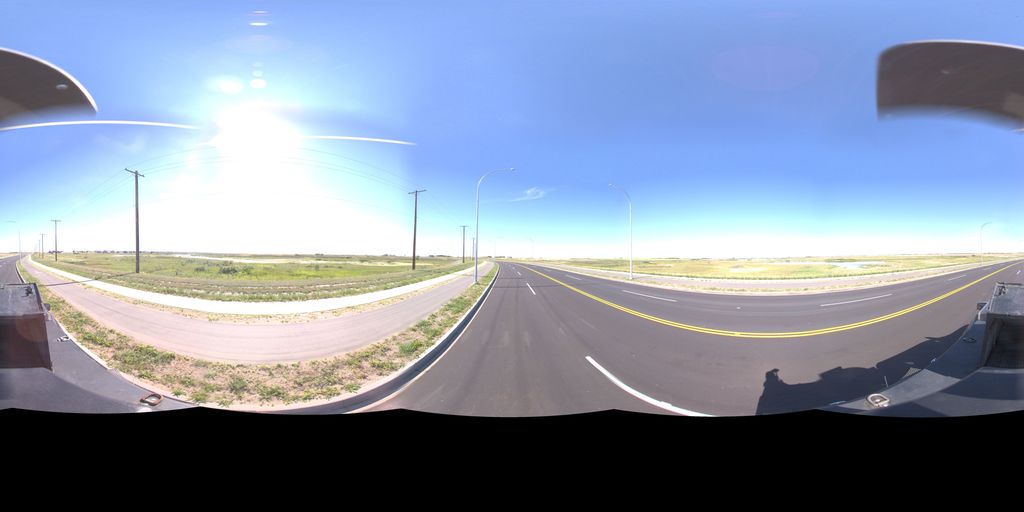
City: saskatoon